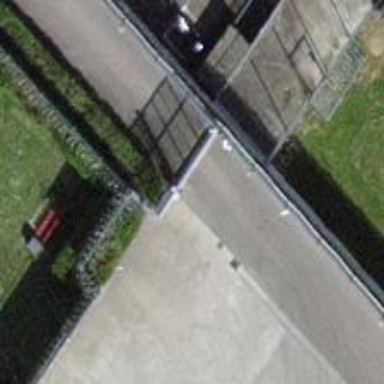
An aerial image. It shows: Fence.